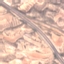
Land use / land cover class: Highway